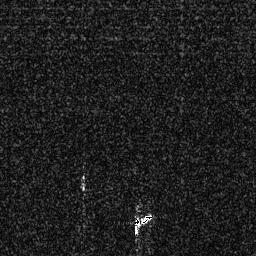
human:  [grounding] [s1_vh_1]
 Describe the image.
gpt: In the satellite image, there is  <ref>1 small ship </ref> <box>[[50, 82, 59, 91, 0]]</box> located at bottom.